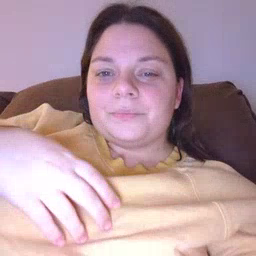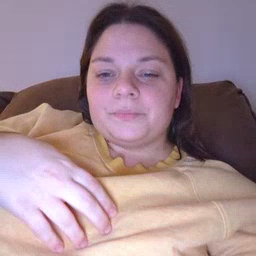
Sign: clown